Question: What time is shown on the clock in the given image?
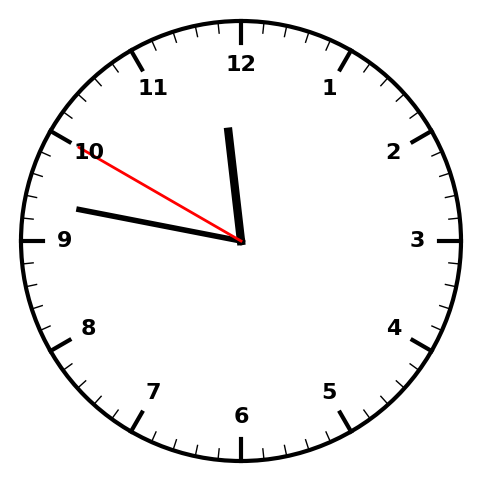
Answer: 11:46:50